Question: I recently updated to rails 4.1.6 and ruby 2.1.3p242. I also updated all gems on my system. After creating a new app, I keep getting a pg_ext load file error on running the server. I'm on windows 8 x64 with PostgreSQL 9.3. The pg gem was working fine under my previous RoR installation which was rails 3.2 and ruby 1.9.3.
Under the gem's installation directory, I've a 2.0/pg_ext.so file. I tried renaming the folder to 2.1 and ran the server. The result was the same. I assume it's cause Ruby doesn't allow to Require a .so file. Below is the screenshot of the error:

Any help would be really appreciated. Thanks!
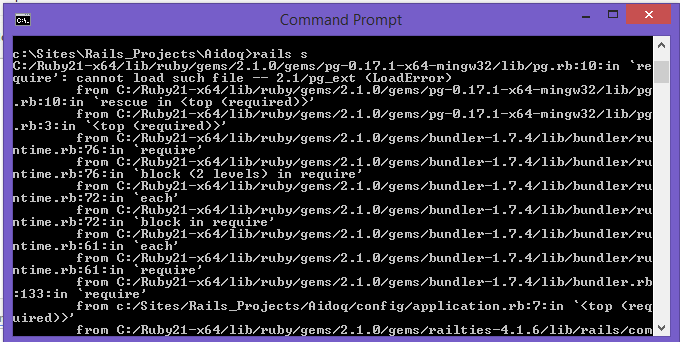
Answer: Posted question on the official Gem page:
<URL>
As per the suggestion, I installed the pre-version of the next release. That gave me another error which was solved using:
<URL>
<URL>
Posting the answer to help people facing similar problems in the future.